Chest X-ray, AP view. Patient: 70 years old, sex M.
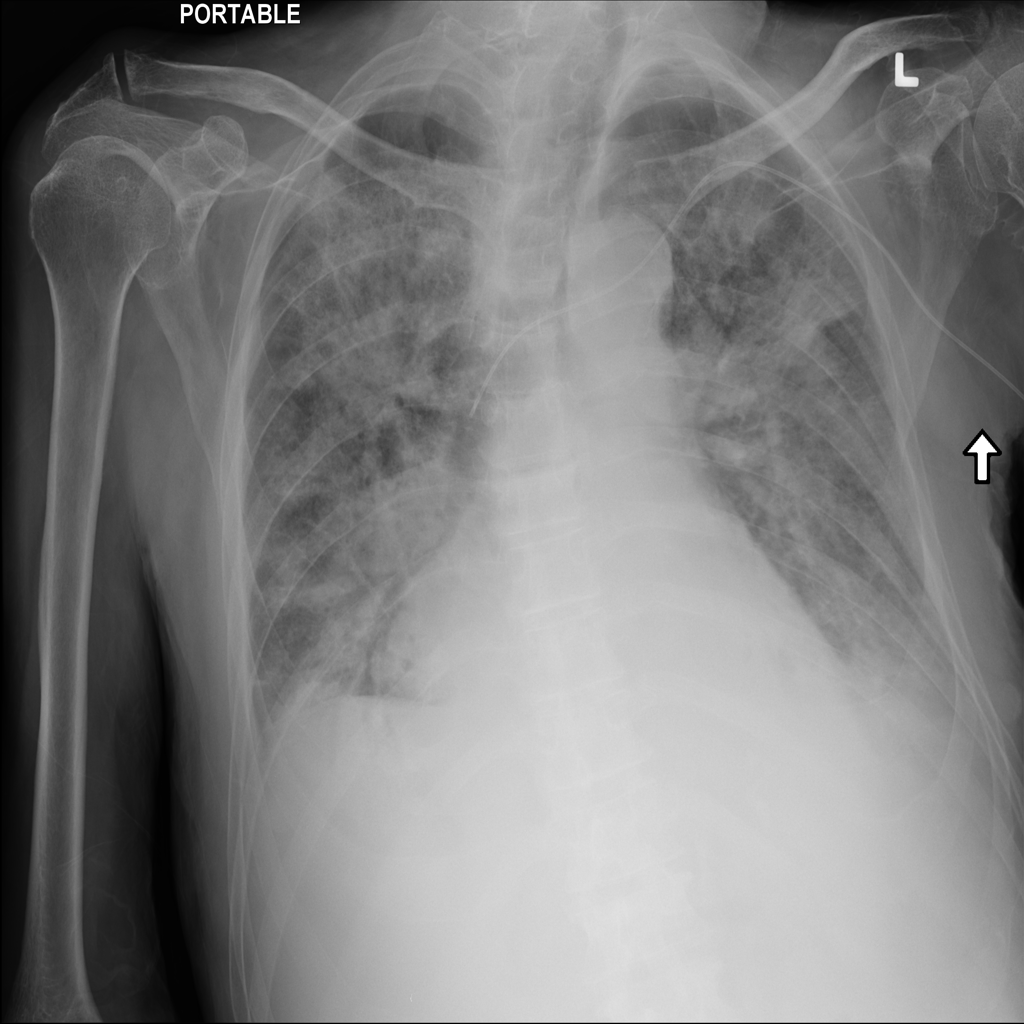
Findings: Atelectasis, Edema, Infiltration, Pneumonia